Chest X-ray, PA view. Patient: 55 years old, sex M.
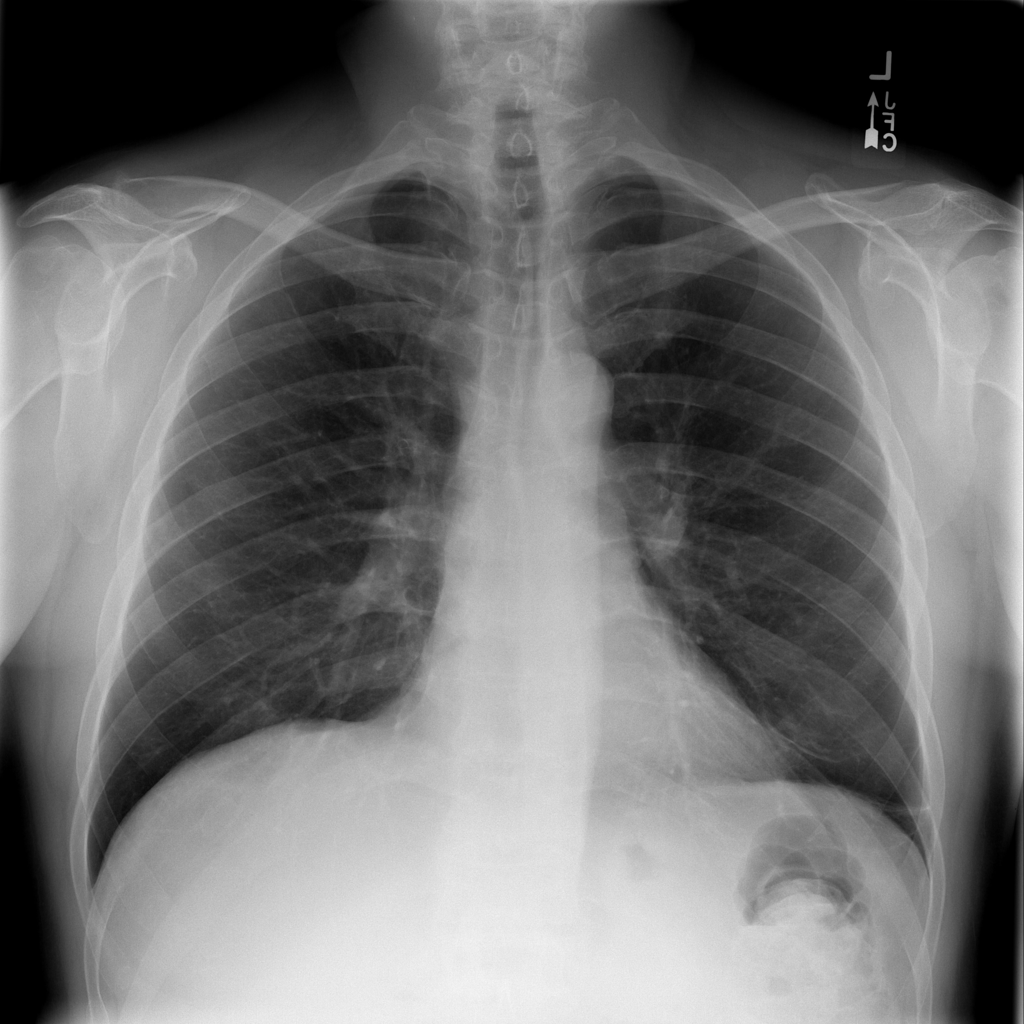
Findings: Atelectasis